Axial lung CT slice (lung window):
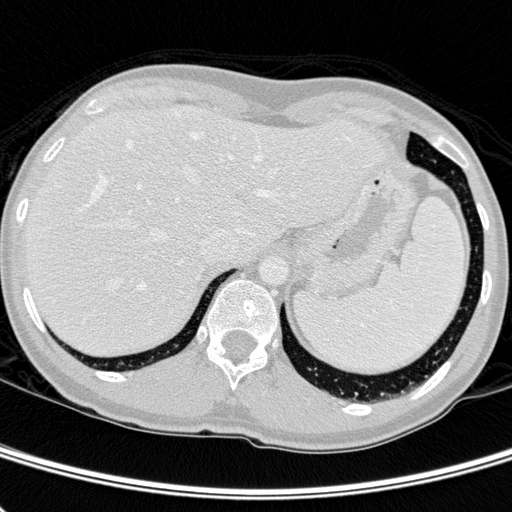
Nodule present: no